Field crop: tomato
Growth stage: 1
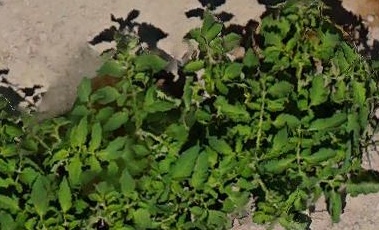
Species: tomato